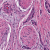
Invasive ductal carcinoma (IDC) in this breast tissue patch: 0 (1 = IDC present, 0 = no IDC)